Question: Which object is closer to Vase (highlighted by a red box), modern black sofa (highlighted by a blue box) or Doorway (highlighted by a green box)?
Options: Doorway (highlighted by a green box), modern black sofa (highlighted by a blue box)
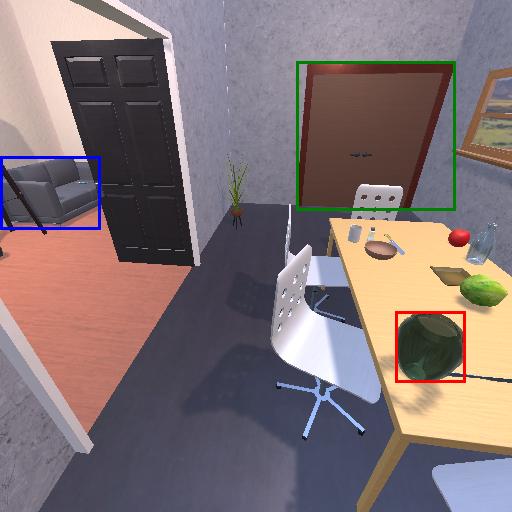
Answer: Doorway (highlighted by a green box)